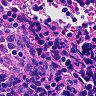
Metastatic tissue present: no